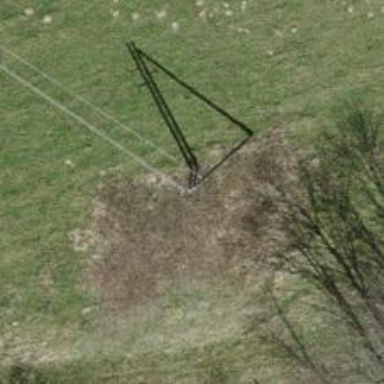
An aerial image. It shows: Power pole.